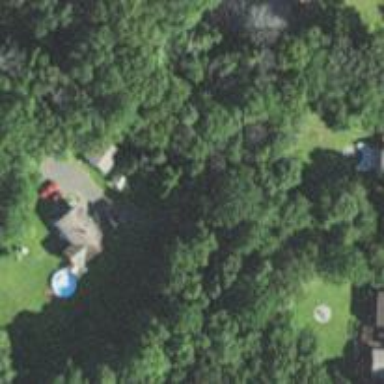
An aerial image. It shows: Residential driveway.